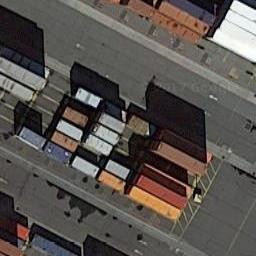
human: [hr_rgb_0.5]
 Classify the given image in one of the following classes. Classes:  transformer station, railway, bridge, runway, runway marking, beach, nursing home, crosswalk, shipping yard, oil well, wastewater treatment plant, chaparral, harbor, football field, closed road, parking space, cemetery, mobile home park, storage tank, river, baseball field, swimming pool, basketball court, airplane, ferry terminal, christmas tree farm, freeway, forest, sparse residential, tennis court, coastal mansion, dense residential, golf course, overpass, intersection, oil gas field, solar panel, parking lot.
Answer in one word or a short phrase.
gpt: shipping yard